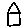
Label: house